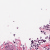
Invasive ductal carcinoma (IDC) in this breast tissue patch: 0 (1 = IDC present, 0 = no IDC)